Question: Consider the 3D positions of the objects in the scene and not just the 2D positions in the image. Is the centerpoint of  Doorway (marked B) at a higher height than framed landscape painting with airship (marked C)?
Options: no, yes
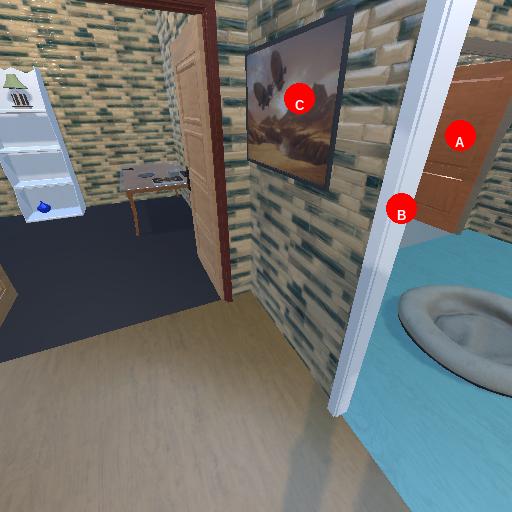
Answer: no